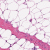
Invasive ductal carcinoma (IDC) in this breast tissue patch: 0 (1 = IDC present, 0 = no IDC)